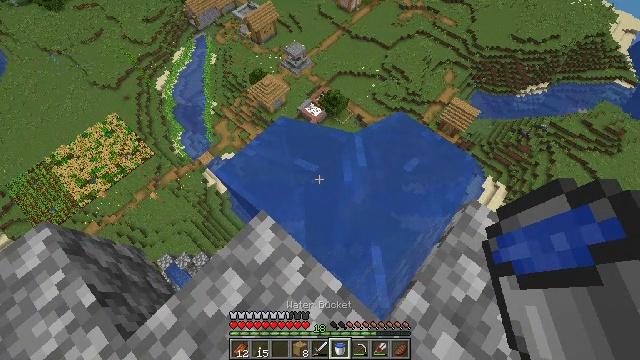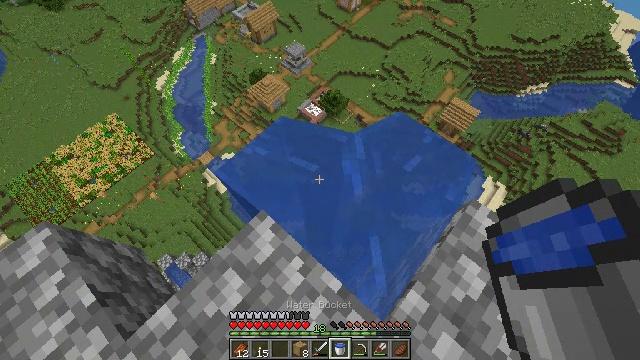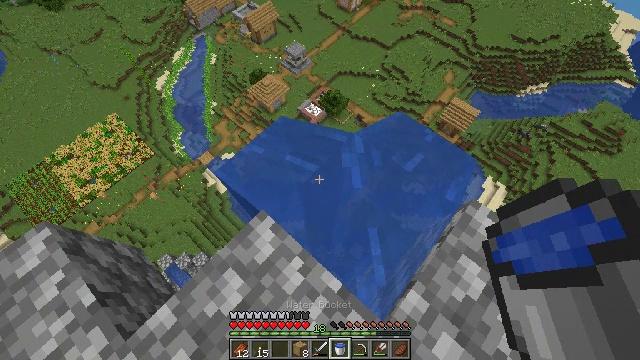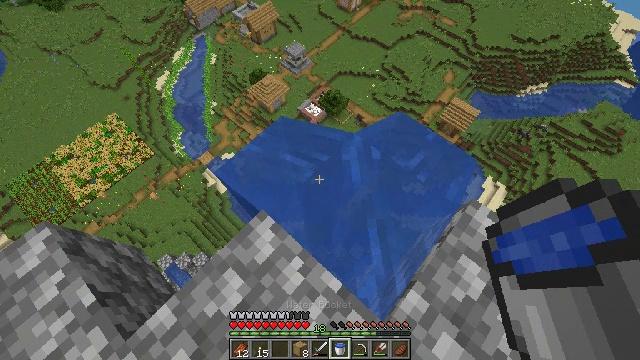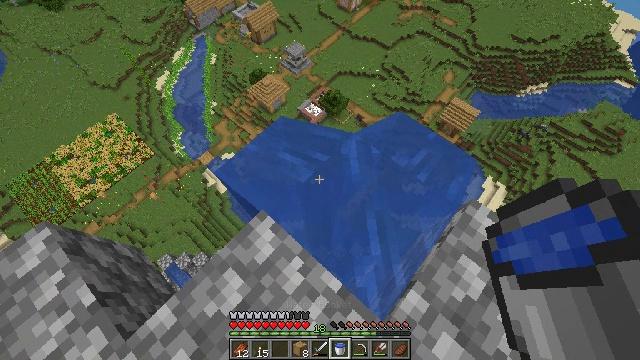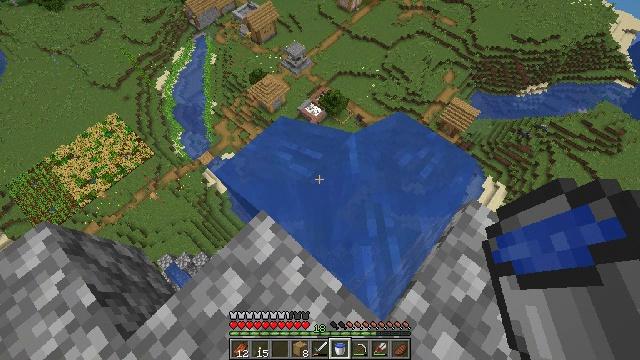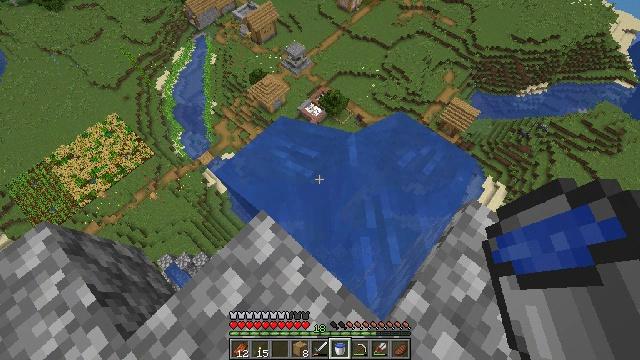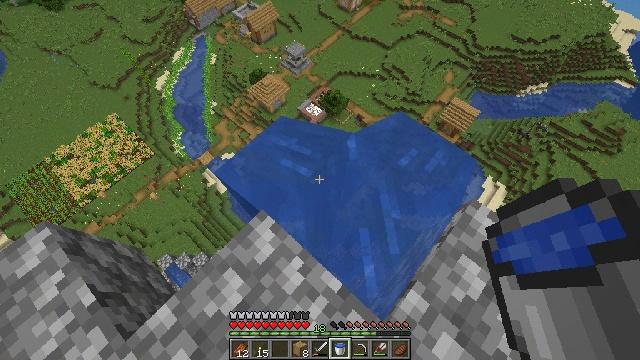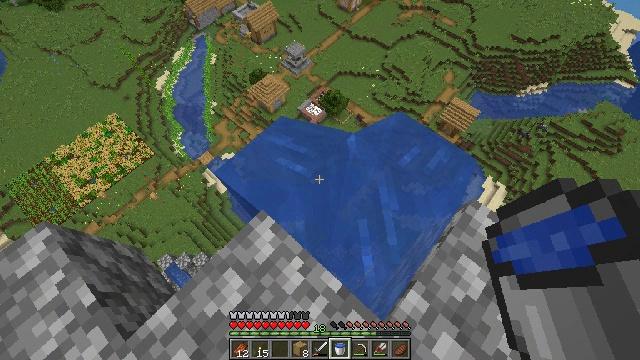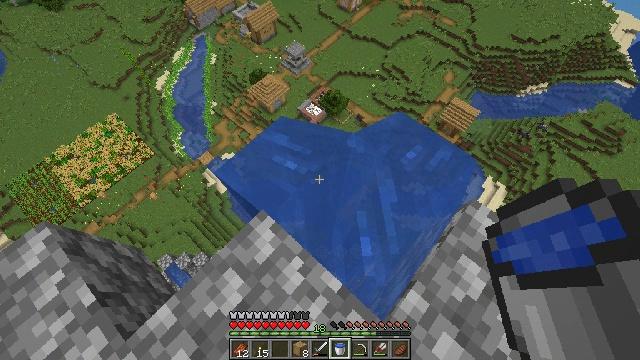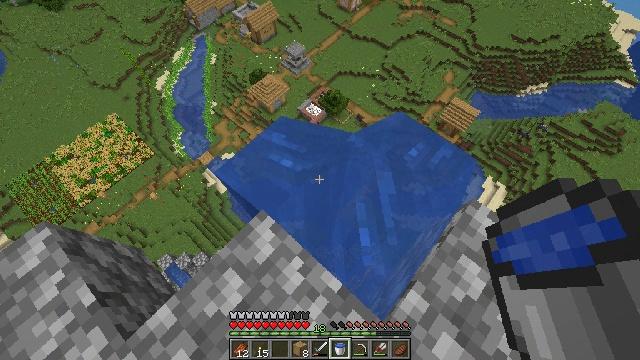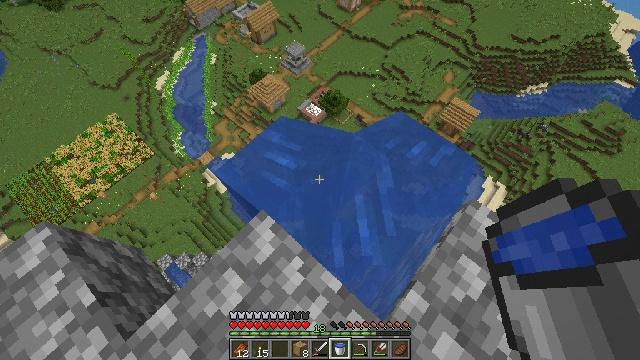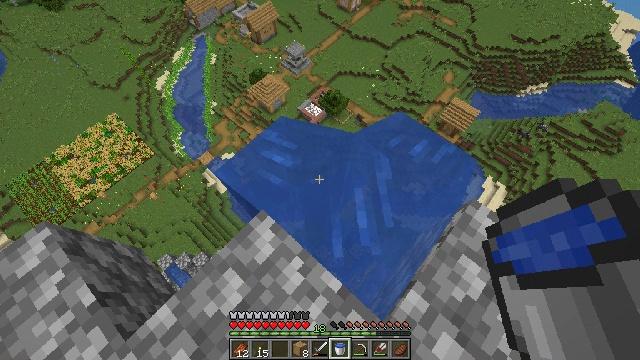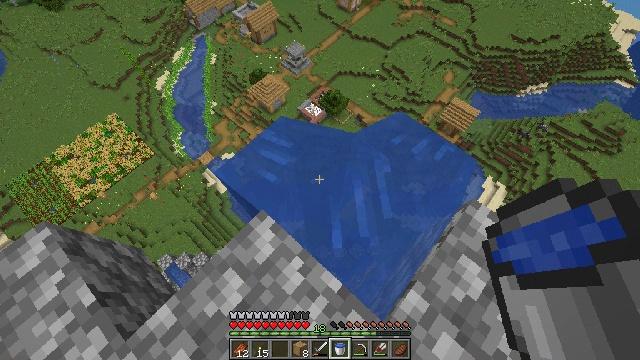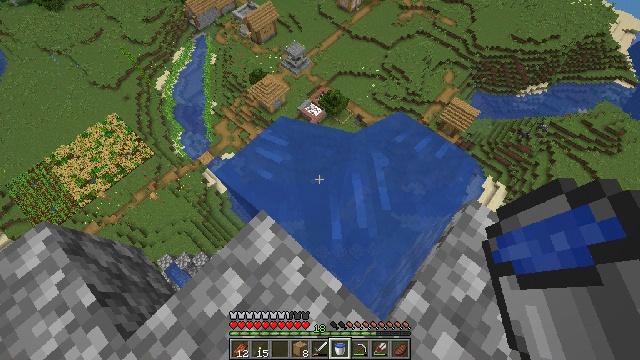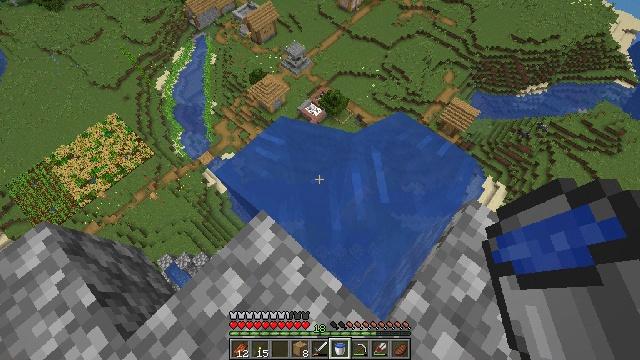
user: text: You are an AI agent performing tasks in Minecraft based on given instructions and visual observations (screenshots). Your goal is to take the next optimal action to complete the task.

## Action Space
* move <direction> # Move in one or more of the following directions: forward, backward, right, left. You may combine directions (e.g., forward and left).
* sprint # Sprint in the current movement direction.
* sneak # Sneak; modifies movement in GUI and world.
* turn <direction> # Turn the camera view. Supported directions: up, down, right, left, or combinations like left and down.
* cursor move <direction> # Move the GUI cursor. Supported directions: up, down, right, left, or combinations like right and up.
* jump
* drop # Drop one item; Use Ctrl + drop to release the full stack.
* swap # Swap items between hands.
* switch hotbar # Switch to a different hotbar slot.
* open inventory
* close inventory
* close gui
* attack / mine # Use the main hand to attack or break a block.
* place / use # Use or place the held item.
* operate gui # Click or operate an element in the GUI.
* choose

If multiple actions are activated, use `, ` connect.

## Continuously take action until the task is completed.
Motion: motion action
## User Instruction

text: Craft a cooked beef on the furnace.
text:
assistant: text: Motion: no_op
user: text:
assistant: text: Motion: no_op
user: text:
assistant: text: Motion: no_op
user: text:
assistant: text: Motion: no_op
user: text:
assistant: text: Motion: no_op
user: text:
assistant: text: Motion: no_op
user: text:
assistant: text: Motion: no_op
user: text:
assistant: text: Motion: no_op
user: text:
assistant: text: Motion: no_op
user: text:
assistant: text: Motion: no_op
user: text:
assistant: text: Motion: no_op
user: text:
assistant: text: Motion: no_op
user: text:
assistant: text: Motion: no_op
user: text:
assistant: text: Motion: no_op
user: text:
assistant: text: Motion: no_op
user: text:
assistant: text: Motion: no_op
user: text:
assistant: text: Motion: no_op
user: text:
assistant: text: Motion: no_op
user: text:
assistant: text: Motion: no_op
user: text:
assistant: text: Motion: no_op
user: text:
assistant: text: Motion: no_op
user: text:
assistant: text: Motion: no_op
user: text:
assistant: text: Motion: no_op
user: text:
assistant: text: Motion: no_op
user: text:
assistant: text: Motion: no_op
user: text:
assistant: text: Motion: no_op
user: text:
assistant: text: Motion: no_op
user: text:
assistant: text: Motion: no_op
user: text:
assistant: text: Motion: no_op
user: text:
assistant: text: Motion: no_op